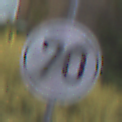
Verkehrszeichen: EndeGeschwindigkeit70
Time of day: MorningAfternoon
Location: Outdoor (Urban)
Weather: Overcast
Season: NotSpecified
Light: Natural